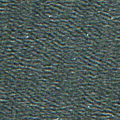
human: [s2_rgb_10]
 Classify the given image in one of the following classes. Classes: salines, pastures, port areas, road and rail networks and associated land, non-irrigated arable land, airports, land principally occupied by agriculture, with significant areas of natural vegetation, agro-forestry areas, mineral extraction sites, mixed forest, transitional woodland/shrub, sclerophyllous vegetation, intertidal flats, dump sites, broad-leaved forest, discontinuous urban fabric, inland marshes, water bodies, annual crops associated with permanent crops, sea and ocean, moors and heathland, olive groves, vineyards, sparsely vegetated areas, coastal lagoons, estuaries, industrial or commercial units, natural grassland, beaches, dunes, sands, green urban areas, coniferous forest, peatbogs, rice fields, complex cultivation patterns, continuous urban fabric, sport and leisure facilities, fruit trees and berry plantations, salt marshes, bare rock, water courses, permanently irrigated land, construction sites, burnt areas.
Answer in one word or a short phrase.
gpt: sea and ocean